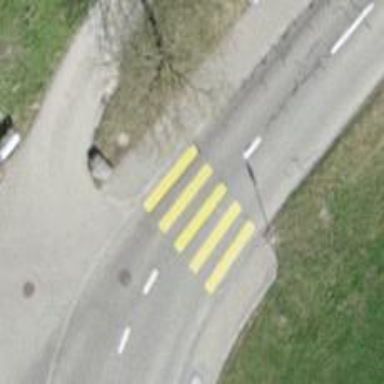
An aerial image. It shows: Uncontrolled road crossing.